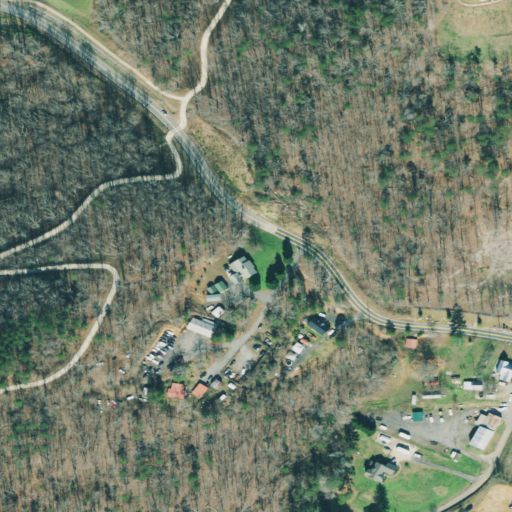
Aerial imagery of gap in Georgia named Chamblee Gap containing deciduous forest, open development, low intensity development, mixed forest, medium intensity development, pasture, shrub, barren land, and grassland